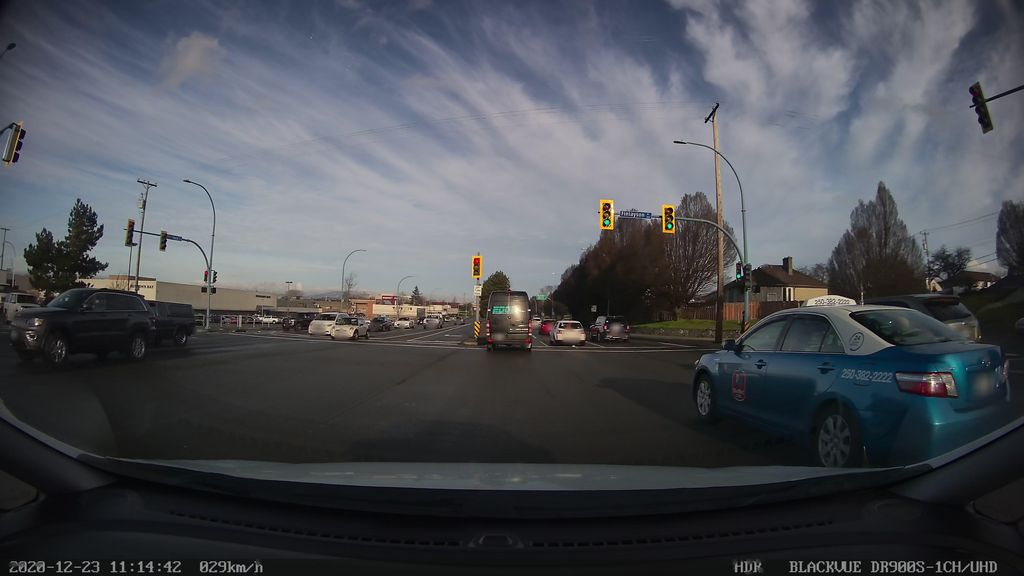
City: victoria